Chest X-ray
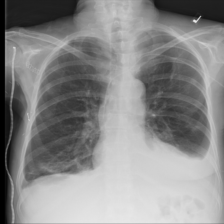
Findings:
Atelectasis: positive
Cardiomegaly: negative
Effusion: negative
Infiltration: negative
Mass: negative
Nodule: negative
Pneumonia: negative
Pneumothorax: negative
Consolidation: negative
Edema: negative
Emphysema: negative
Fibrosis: negative
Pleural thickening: negative
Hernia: negative